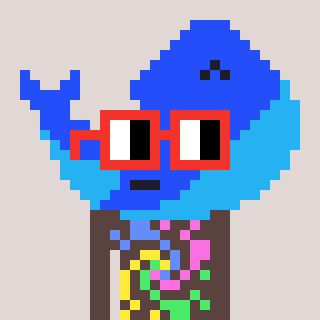
a pixel art character with square red glasses, a whale-shaped head and a darkbrown-colored body on a warm background